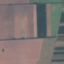
Land use / land cover class: AnnualCrop